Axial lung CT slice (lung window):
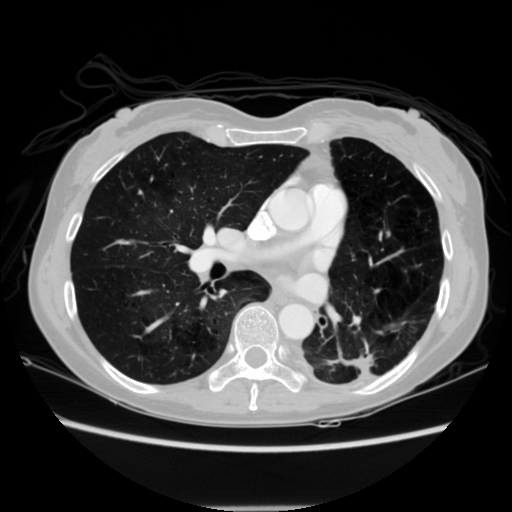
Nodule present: no